Interaction volume radius: 5 \u00c5
Interaction volume height: 45 \u00c5
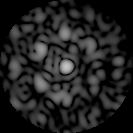
Disorder parameter: 0.5945